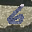
Label: 6